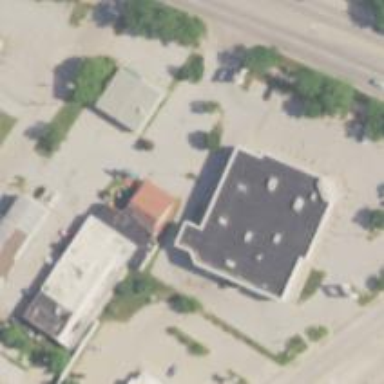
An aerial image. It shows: Building that is pharmacy providing healthcare services.